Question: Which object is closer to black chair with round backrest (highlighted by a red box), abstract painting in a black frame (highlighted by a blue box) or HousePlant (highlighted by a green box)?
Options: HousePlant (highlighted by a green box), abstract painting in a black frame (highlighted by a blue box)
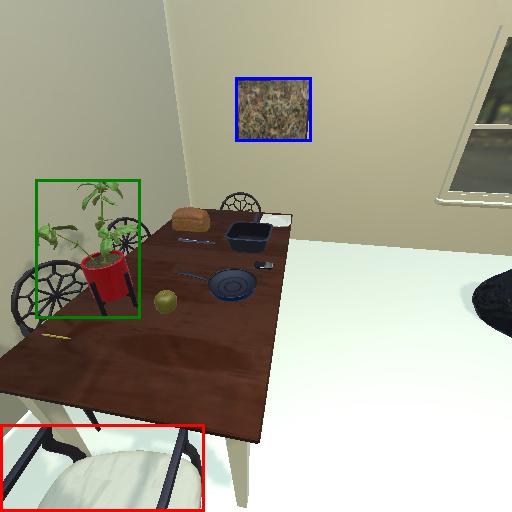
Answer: HousePlant (highlighted by a green box)